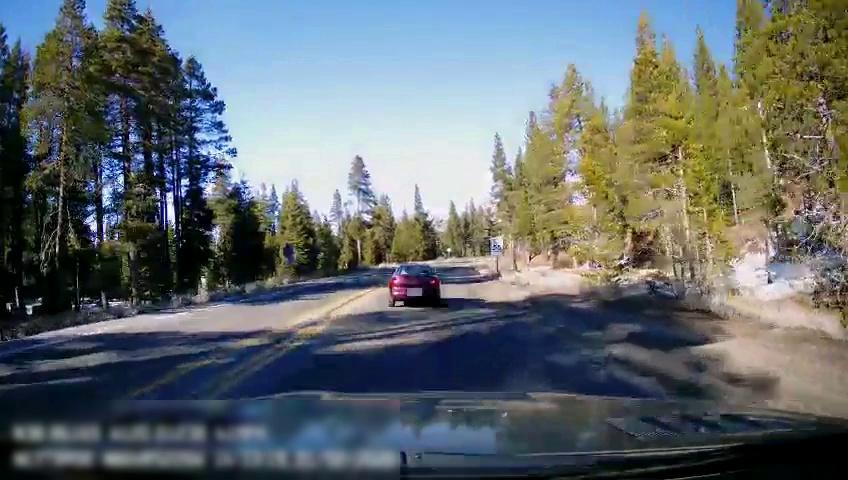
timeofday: Day
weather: Sunny
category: Drivable Space
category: Vehicles | Car
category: Lanes | Current Lane
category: Lanes | Opposite Lane